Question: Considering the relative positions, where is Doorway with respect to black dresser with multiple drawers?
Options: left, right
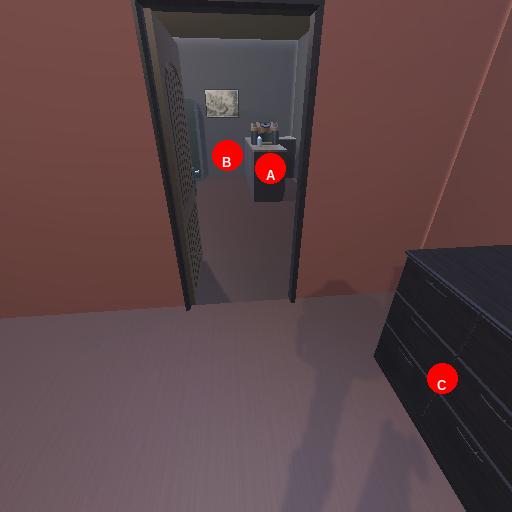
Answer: left